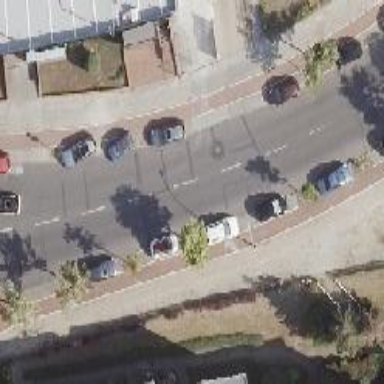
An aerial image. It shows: Tertiary road with asphalt surface. There are parallel parking lanes on both sides of the road. The road also has sidewalks on both sides and cycle track.